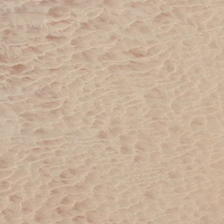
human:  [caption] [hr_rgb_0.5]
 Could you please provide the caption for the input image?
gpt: it is a piece of yellow desert .

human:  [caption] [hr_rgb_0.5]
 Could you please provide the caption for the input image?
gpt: it is a piece of yellow desert .

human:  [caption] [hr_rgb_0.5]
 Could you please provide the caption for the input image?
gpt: it is a piece of yellow desert .

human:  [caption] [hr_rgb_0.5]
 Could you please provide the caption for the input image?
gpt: it is a piece of yellow desert .

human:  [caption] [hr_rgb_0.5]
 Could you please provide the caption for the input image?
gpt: it is a piece of yellow desert .